Aerial crown-view tile of a tropical tree (Barro Colorado Island, Panama), acquired 20241216:
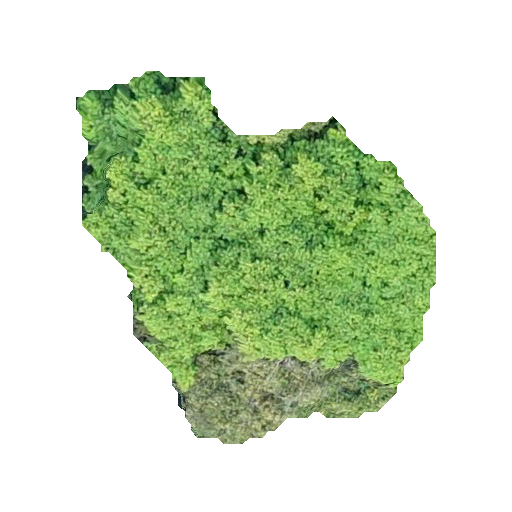
Species: Tachigali panamensis
GBIF accepted scientific name: Tachigali panamensis
Crown area: 130.827 m²